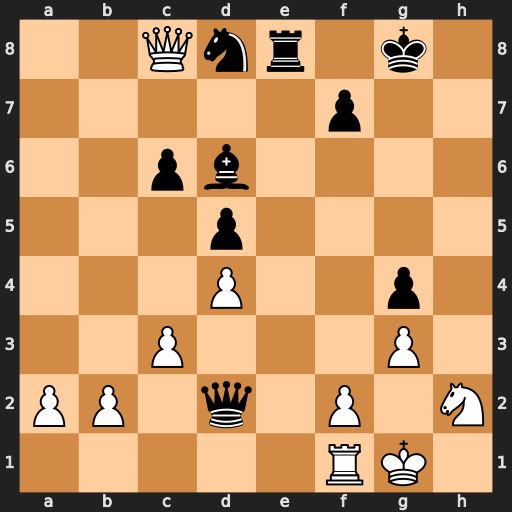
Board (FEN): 2Qnr1k1/5p2/2pb4/3p4/3P2p1/2P3P1/PP1q1P1N/5RK1
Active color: w
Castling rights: -
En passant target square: -
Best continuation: Qd7 Qe2 Qxd6